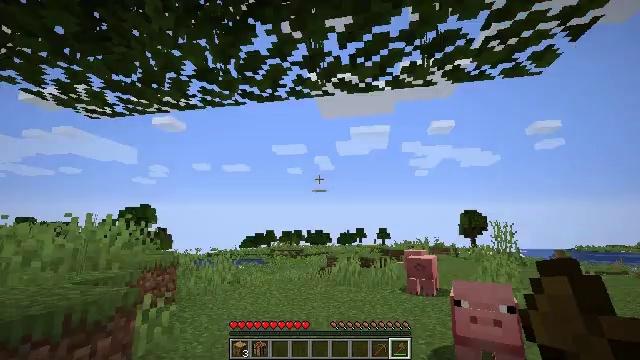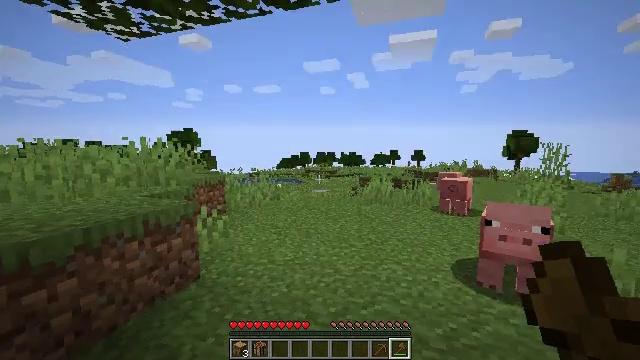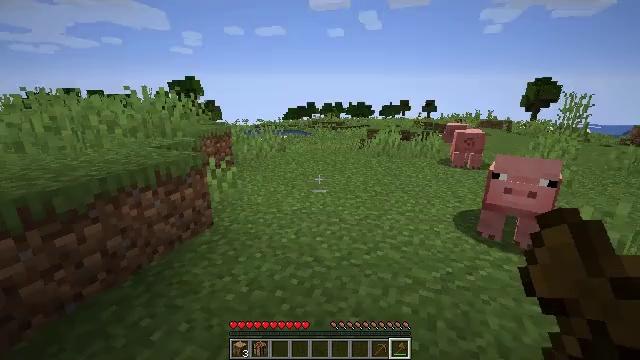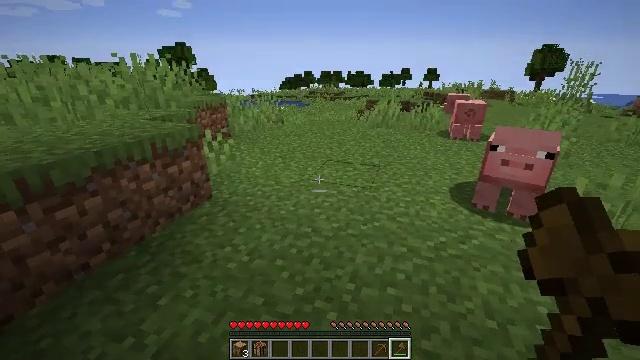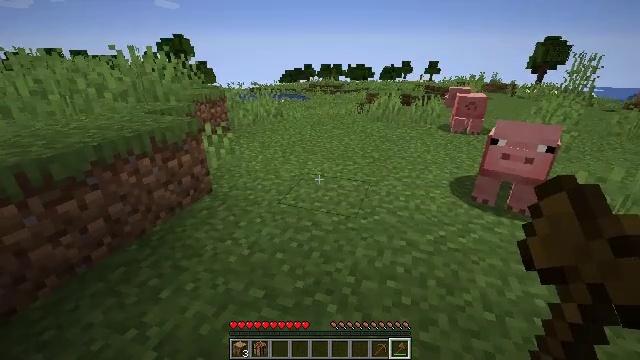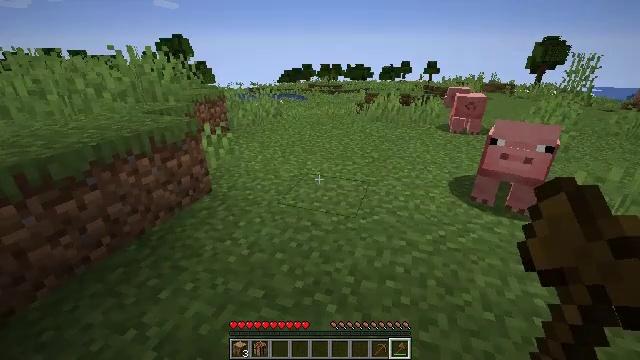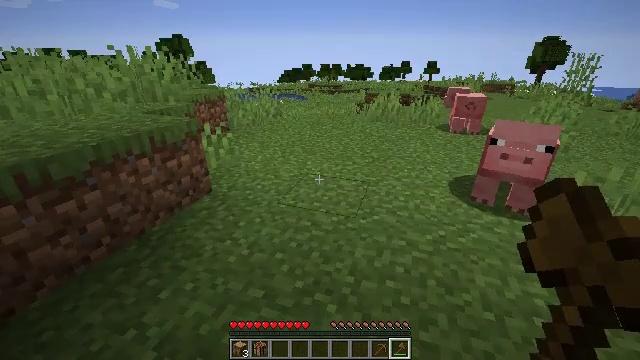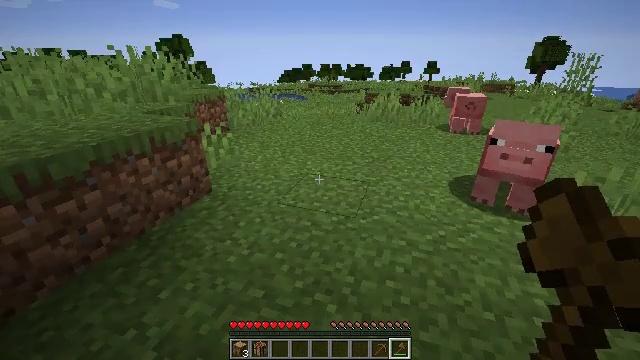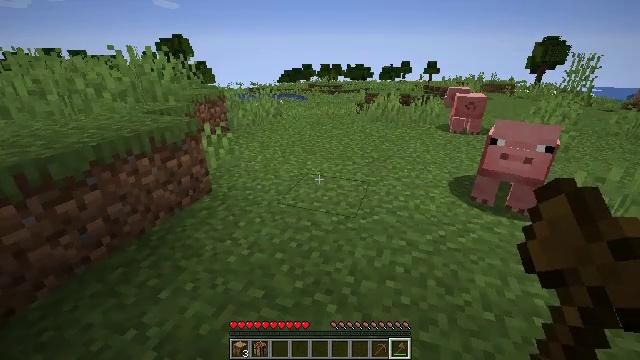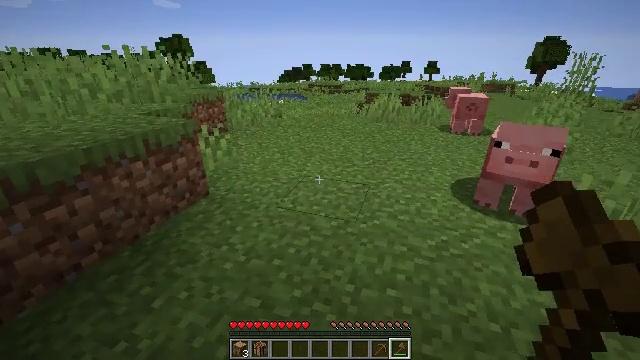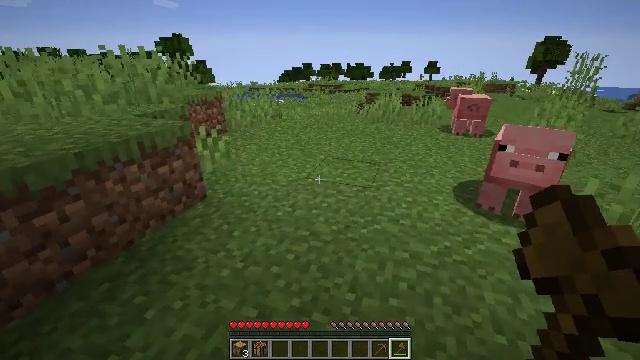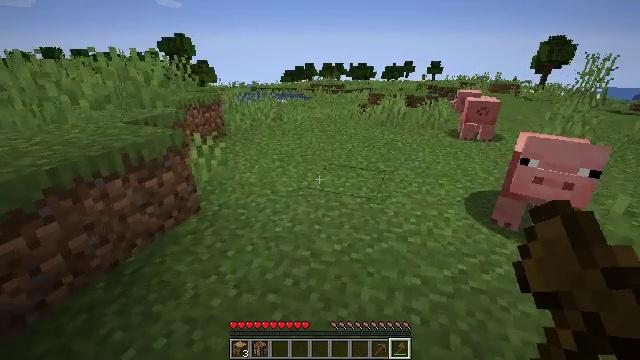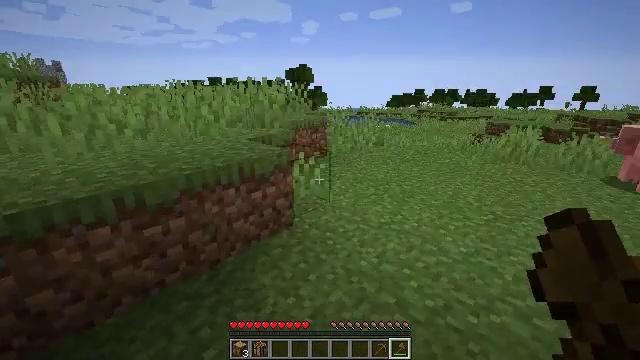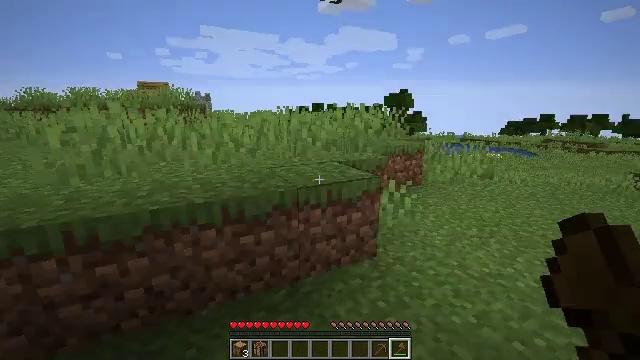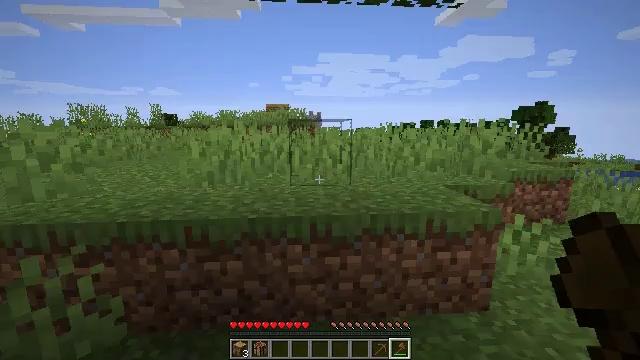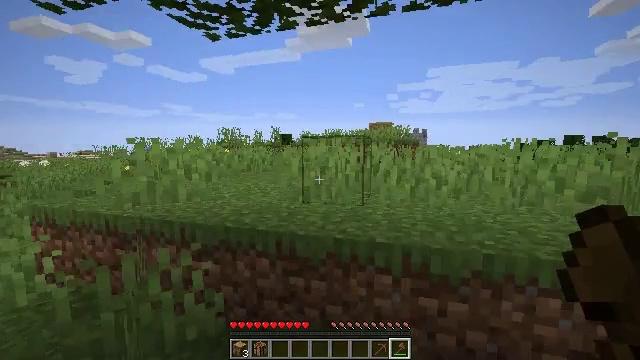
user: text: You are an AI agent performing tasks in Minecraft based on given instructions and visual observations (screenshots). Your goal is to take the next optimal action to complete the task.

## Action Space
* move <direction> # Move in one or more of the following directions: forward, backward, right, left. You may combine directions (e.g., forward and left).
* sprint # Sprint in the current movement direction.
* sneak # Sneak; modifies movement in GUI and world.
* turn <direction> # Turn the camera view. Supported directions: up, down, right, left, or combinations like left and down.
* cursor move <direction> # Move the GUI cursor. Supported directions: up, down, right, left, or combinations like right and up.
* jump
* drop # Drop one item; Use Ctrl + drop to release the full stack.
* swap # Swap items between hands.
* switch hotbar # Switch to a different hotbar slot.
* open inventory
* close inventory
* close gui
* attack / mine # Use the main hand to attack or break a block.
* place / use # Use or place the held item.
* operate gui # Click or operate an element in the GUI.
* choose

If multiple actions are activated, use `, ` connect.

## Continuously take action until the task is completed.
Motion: motion action
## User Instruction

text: Retrieve oak planks from the wooden block.
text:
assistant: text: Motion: turn left and down
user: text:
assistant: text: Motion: turn left and down
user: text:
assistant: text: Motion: turn down
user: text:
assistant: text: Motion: turn down
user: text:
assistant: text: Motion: no_op
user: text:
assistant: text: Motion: no_op
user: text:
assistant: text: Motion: no_op
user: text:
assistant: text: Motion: no_op
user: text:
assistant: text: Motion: move forward
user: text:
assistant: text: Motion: move forward
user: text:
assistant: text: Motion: move forward
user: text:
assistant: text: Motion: move forward, turn left and up
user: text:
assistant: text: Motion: move forward, turn left and up
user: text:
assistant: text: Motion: move forward, turn left and up
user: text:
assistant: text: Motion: move forward, turn left and up
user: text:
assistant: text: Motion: move forward, turn left and up
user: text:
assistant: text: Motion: move forward, turn left and down
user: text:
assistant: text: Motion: move forward
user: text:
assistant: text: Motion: move forward
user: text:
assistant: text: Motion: move forward, turn up
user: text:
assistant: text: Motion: move forward, turn right and down
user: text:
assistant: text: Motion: move forward, turn right and down, jump
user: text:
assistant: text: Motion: move forward, turn right and down, jump
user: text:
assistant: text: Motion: move forward, jump
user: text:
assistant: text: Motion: move forward, jump
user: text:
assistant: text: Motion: move forward, turn right and down, jump
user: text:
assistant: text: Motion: move forward, turn right and down
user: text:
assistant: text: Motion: move forward, turn right
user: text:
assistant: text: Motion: move forward, turn right
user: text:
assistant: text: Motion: move forward